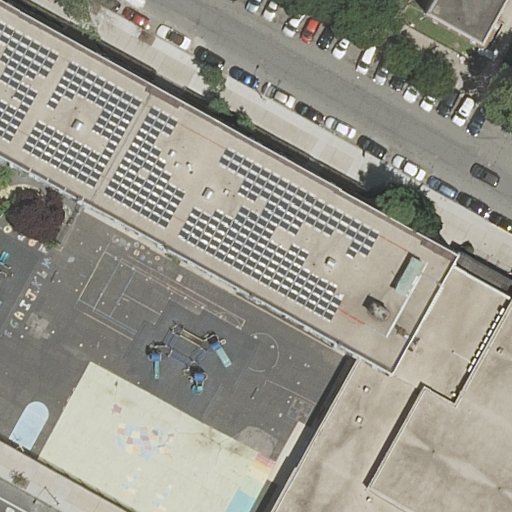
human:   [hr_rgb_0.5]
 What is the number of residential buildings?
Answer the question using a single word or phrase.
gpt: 2

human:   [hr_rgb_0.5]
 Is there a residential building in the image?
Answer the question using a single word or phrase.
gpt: yes

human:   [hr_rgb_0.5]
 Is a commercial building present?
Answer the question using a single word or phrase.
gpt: no

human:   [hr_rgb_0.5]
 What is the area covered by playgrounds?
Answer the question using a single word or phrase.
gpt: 164m2

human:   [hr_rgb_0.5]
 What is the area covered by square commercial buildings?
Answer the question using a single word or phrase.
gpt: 0m2

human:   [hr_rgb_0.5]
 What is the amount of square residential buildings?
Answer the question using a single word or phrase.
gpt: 0

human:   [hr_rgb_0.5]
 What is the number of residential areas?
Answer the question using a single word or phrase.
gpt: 1

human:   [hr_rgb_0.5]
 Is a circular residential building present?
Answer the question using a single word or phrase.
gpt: no

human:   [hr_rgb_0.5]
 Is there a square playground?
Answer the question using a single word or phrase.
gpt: no

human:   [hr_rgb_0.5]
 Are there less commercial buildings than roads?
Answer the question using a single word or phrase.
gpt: yes

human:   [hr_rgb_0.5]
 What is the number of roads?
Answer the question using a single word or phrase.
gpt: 2

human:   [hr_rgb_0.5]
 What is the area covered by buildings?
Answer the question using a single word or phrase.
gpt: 1686m2

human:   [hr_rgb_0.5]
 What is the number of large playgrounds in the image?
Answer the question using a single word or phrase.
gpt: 0

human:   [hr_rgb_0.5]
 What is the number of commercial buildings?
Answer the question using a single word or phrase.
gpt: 0

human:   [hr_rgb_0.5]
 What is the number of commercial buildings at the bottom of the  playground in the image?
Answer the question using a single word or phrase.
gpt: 0

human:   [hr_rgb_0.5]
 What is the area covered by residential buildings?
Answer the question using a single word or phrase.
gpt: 402m2

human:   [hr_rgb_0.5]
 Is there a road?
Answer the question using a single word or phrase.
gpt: yes

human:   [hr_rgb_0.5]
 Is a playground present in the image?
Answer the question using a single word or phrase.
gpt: yes

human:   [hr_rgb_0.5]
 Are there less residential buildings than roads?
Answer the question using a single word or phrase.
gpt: no

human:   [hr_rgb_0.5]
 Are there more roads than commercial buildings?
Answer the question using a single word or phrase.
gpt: yes

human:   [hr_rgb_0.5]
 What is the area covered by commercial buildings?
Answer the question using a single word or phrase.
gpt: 0m2

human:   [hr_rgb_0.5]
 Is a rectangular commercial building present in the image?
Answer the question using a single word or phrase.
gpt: no

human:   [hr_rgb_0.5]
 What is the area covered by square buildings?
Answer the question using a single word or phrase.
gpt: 0m2

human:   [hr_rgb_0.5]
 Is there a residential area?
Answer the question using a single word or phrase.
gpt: yes

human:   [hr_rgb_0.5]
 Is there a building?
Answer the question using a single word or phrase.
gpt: yes

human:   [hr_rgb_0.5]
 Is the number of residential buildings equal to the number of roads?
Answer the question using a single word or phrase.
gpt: yes

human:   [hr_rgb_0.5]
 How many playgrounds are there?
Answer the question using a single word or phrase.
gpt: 1

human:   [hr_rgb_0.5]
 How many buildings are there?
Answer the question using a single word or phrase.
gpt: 3

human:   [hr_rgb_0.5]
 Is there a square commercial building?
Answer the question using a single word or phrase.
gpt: no

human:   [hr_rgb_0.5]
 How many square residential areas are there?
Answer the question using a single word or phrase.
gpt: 0

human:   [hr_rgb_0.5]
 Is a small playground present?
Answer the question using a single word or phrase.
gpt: no

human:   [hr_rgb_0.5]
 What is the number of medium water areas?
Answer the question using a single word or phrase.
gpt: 0

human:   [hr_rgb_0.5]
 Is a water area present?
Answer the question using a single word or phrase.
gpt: no

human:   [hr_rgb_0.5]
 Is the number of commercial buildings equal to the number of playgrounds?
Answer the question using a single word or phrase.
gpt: no

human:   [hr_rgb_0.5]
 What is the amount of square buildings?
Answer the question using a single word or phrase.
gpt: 0

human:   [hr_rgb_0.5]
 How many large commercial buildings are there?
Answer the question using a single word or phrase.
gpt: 0

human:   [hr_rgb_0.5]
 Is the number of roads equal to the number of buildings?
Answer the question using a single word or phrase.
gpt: no

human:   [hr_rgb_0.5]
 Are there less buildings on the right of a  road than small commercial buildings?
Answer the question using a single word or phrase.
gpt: no

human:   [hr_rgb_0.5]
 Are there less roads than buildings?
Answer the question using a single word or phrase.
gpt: yes

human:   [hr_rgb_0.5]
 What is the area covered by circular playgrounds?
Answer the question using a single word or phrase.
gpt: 0m2

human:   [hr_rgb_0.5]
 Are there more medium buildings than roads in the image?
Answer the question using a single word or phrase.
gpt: no

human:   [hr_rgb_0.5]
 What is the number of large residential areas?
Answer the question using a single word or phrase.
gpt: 1

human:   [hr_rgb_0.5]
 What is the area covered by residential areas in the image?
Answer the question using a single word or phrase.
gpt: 6662m2

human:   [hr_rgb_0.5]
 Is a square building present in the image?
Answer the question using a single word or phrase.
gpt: no

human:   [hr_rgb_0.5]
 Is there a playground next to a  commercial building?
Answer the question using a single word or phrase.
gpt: no

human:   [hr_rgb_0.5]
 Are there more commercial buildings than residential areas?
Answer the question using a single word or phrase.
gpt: no

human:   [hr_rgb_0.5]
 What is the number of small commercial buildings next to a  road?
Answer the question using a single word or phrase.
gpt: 0

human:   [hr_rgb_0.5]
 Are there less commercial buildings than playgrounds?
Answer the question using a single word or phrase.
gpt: yes

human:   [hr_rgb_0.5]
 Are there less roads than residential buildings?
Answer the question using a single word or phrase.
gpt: no

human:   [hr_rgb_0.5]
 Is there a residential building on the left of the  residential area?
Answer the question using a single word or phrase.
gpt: yes

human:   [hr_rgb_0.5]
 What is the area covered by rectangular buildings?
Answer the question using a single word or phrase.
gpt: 1303m2

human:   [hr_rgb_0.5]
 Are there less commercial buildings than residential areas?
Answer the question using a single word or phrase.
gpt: yes

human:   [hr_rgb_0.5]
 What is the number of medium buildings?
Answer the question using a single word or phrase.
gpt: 1

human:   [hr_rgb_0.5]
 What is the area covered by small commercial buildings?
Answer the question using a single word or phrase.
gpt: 0m2

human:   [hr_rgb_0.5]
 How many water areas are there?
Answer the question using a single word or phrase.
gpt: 0

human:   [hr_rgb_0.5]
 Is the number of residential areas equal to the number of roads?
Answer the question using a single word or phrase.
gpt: no

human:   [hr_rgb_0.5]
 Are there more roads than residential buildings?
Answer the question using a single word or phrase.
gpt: no

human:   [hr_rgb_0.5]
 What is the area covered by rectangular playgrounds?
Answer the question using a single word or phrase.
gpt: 164m2

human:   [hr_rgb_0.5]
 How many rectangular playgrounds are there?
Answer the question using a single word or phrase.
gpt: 1

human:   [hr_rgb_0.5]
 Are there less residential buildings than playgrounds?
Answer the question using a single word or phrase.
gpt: no

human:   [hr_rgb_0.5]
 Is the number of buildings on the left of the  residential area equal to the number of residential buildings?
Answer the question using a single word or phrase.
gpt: no

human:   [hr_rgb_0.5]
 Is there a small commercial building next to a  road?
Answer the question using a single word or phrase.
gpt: no

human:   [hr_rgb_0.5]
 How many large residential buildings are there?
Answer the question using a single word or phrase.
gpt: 0

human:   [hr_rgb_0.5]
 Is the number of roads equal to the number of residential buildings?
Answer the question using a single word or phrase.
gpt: yes